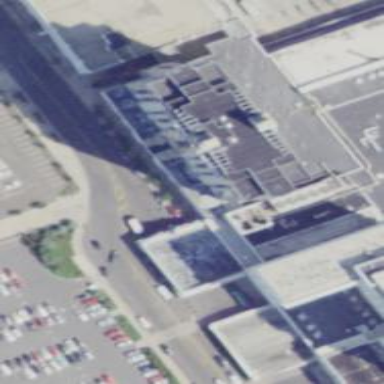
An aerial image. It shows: Hotel building.